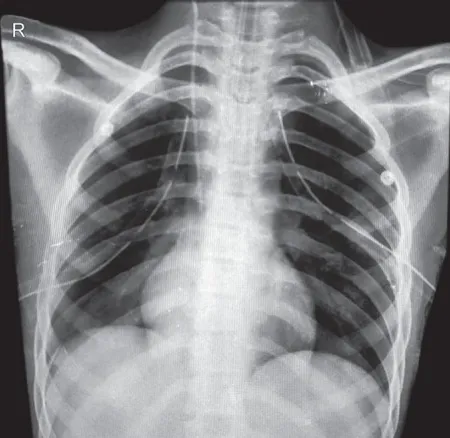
Chest X-ray AP view showing bilateral intercostal draining chest tubes.
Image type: radiology (x_ray)